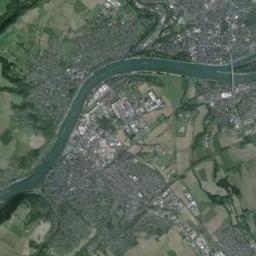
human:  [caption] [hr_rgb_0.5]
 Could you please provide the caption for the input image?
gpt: The green river is flanked by some fields and residential areas .

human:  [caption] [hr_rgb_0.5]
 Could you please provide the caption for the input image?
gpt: A curvy, Light green river, With green and tan mixed fields and bustling cities on both sides .

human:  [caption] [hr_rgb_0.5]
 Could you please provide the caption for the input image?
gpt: There are many trees on either side of the river .

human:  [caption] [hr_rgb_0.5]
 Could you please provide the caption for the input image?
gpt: The river goes through farmland and houses .

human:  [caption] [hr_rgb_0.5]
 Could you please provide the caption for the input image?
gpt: There are many buildings and farmlands near the river .